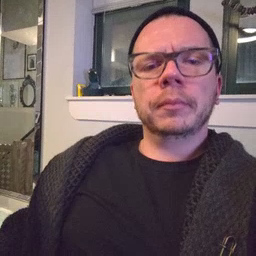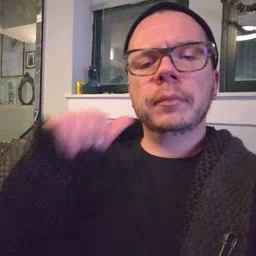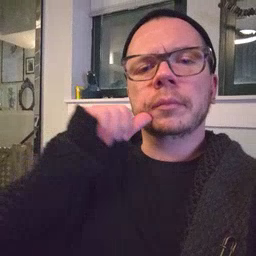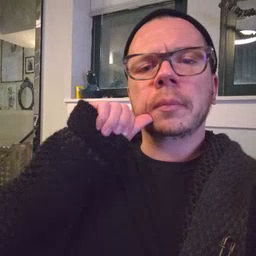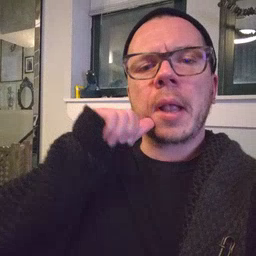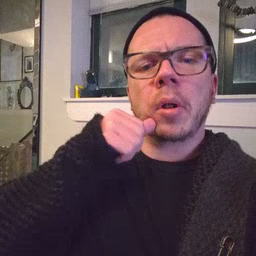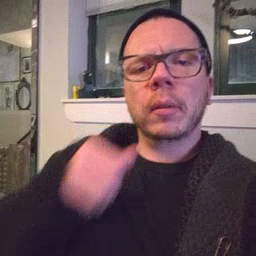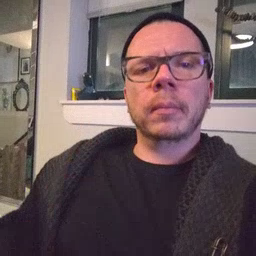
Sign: apple